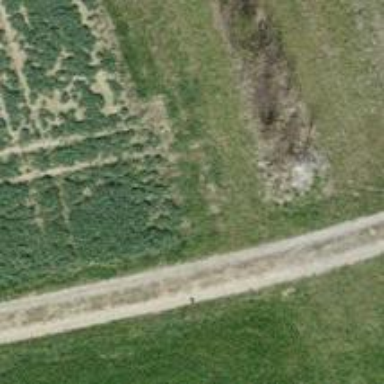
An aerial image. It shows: Agricultural track with grade3 track type suitable for agricultural vehicles.